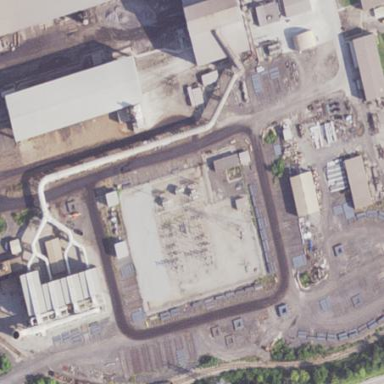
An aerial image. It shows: Industrial substation.